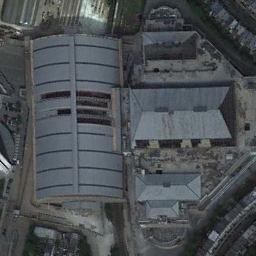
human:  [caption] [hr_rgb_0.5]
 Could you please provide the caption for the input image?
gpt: The gray palace has some palaces of different sizes .

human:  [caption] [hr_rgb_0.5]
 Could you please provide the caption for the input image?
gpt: The palace is surrounded by buildings .

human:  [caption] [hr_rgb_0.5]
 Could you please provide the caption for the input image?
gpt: Several buildings of different shapes are beside the palace .

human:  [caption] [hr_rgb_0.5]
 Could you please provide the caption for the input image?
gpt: The roof of this palace is black and there is a white vacant lot in front of the palace .

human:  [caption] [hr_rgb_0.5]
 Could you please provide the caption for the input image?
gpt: There are some light-blue buildings in the palace .